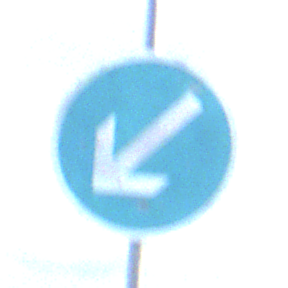
Verkehrszeichen: VorgeschriebeneVorbeifahrtLinks
Umgebung: Outdoor, Nature
Tageszeit: MorningAfternoon
Wetter: PartlyCloudy
Licht: Natural
Jahreszeit: NotSpecified
Kontrast: MediumContrast